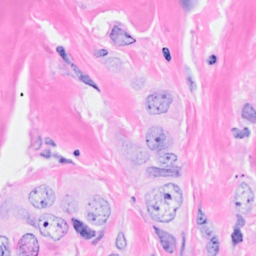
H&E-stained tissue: Breast